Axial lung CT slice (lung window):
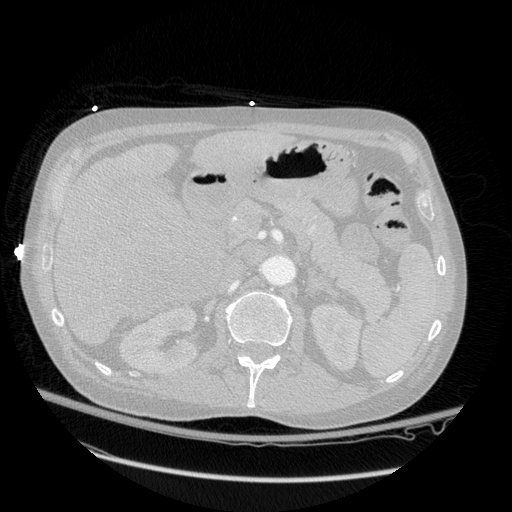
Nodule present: no